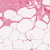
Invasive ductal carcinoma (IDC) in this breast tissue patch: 0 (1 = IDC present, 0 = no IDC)